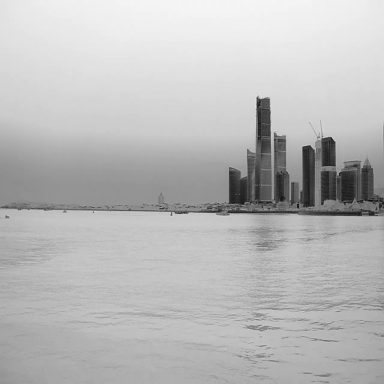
There is a container_ship in the infrared image.